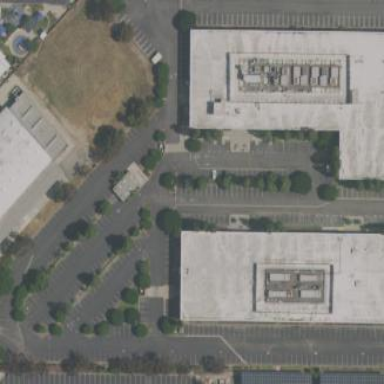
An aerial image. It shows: Commercial building.